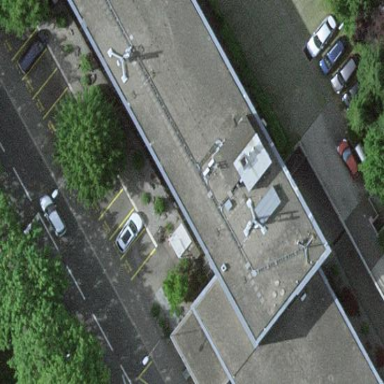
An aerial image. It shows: Commercial building.